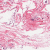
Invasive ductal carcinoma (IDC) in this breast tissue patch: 0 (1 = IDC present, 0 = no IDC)